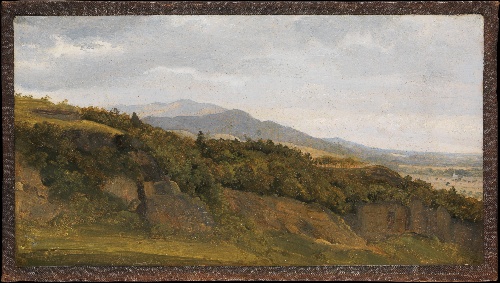
Title: German Landscape with View towards a Broad Valley
Artist: Fritz Petzholdt
Artist bio: Danish, Copenhagen 1805–1838 Patras
Date: ca. 1829–30
Object type: Painting
Classification: Paintings
Medium: Oil on paper, laid down on canvas
Dimensions: Original paper support: 5 3/16 x 9 11/16 in. (13.2 x 24.6 cm)
Paper support mounted on stretched canvas: 5 13/16 x 10 1/4 in. (14.8 x 26 cm)
Department: European Paintings
Credit line: Gift of Wheelock Whitney III, in honor of Eugene V. Thaw, 2009
Accession year: 2009
Repository: Metropolitan Museum of Art, New York, NY
Tags: Mountains|Landscapes